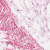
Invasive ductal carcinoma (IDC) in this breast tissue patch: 0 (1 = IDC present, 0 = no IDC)